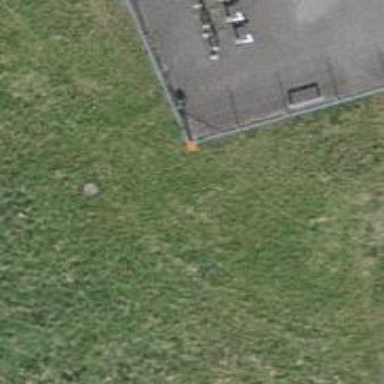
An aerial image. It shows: Pole with roofed pipeline marker.